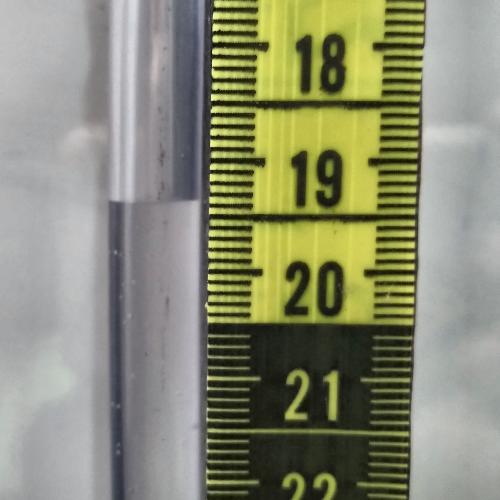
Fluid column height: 19.4 cm